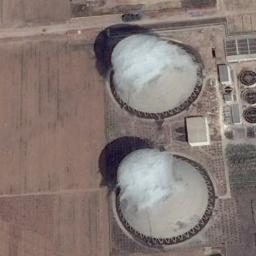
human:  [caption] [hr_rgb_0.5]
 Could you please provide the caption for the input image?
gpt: There is a building next to the thermal power station .

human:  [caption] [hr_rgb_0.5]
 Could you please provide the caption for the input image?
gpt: In the thermal power station there are simple buildings, two cooling towers that are steaming, and a large area of ​​tan .

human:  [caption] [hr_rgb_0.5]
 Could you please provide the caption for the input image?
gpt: The thermal power station is on the bare land with white mist above .

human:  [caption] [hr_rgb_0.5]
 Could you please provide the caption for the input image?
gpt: Two thermal power stations are spraying smoke .

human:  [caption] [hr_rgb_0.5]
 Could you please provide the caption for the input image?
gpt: There are two chimneys smoking on the thermal power station .